Aerial crown-view tile of a tropical tree (Barro Colorado Island, Panama), acquired 20241112:
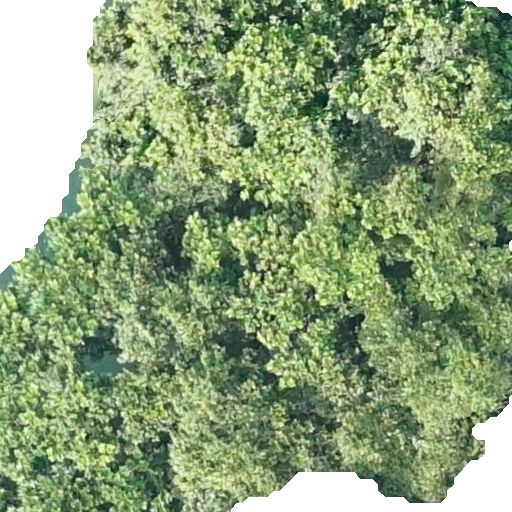
Species: Anacardium excelsum
GBIF accepted scientific name: Anacardium excelsum
Crown area: 415.62 m²